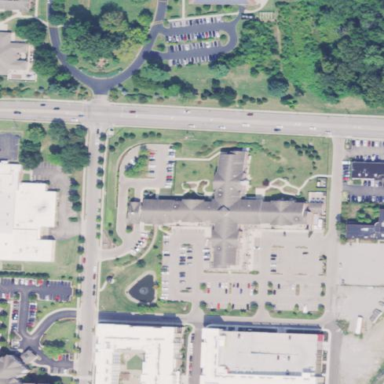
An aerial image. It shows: Building.